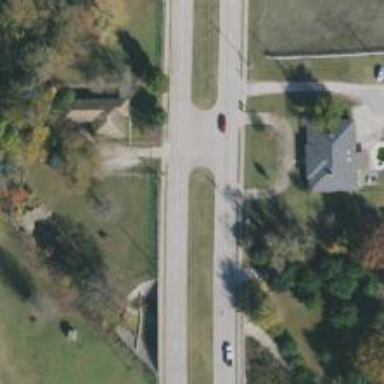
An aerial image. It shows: Secondary link road.